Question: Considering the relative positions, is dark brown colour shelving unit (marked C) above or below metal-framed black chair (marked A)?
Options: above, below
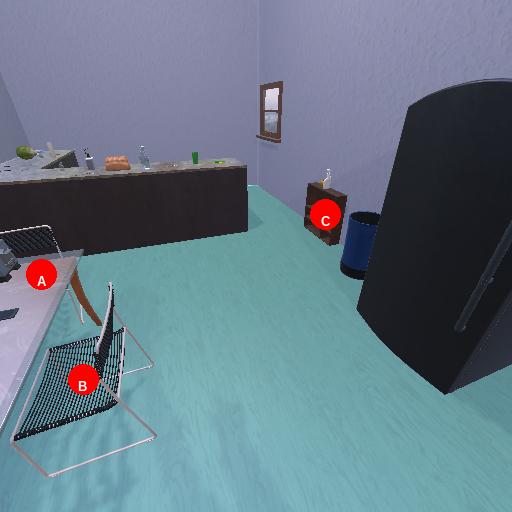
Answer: above